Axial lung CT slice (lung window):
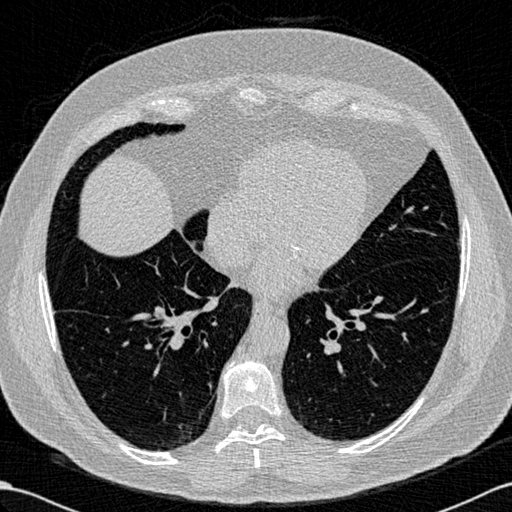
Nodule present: no